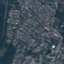
Land use / land cover: Residential